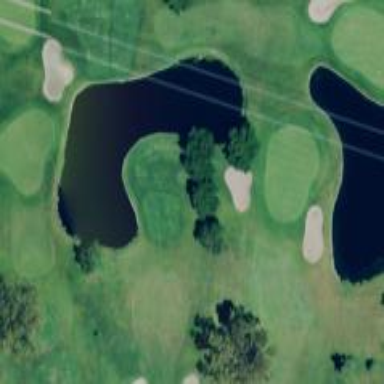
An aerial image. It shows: Golf tee.